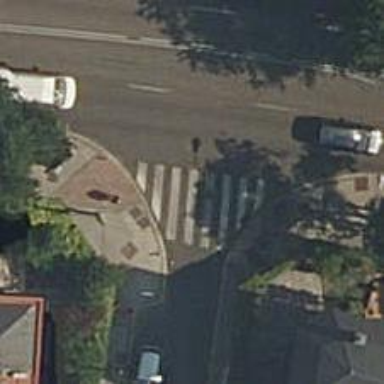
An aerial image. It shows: Uncontrolled crossing on the road.